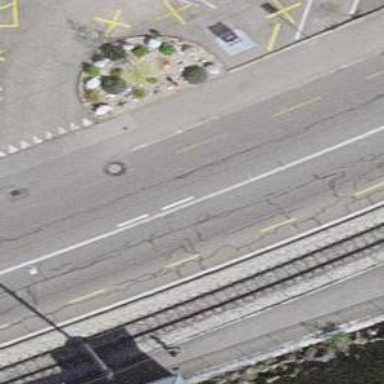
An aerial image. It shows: Primary highway with advisory cycle lane.